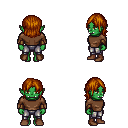
a pixel art fantasy rpg character, female body template, orc, green skin, brown long-sleeve shirt, metal pants, brunette long bangs hairstyle, cloth bracers, brown shoes, four views (front, back, left, right), 2x2 character sprite sheet, small pixel art, hard edges, no anti-aliasing